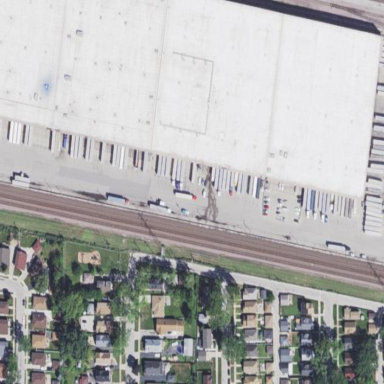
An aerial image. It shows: Industrial building used for industrial purposes.